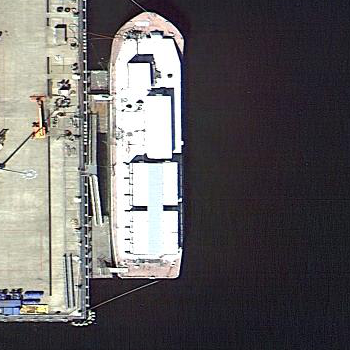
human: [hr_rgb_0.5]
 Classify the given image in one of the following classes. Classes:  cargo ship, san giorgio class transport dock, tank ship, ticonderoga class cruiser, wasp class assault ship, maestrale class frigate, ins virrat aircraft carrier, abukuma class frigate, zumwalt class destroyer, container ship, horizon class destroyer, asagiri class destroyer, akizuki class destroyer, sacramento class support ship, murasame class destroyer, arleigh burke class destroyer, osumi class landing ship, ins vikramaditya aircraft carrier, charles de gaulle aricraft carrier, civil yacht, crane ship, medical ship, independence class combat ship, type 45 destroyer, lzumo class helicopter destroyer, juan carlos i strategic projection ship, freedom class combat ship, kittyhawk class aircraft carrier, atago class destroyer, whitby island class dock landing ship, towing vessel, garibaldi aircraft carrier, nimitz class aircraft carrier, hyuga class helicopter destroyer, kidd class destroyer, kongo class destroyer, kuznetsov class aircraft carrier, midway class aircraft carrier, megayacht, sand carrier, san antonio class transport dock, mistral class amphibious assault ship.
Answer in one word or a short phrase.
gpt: Cargo ship